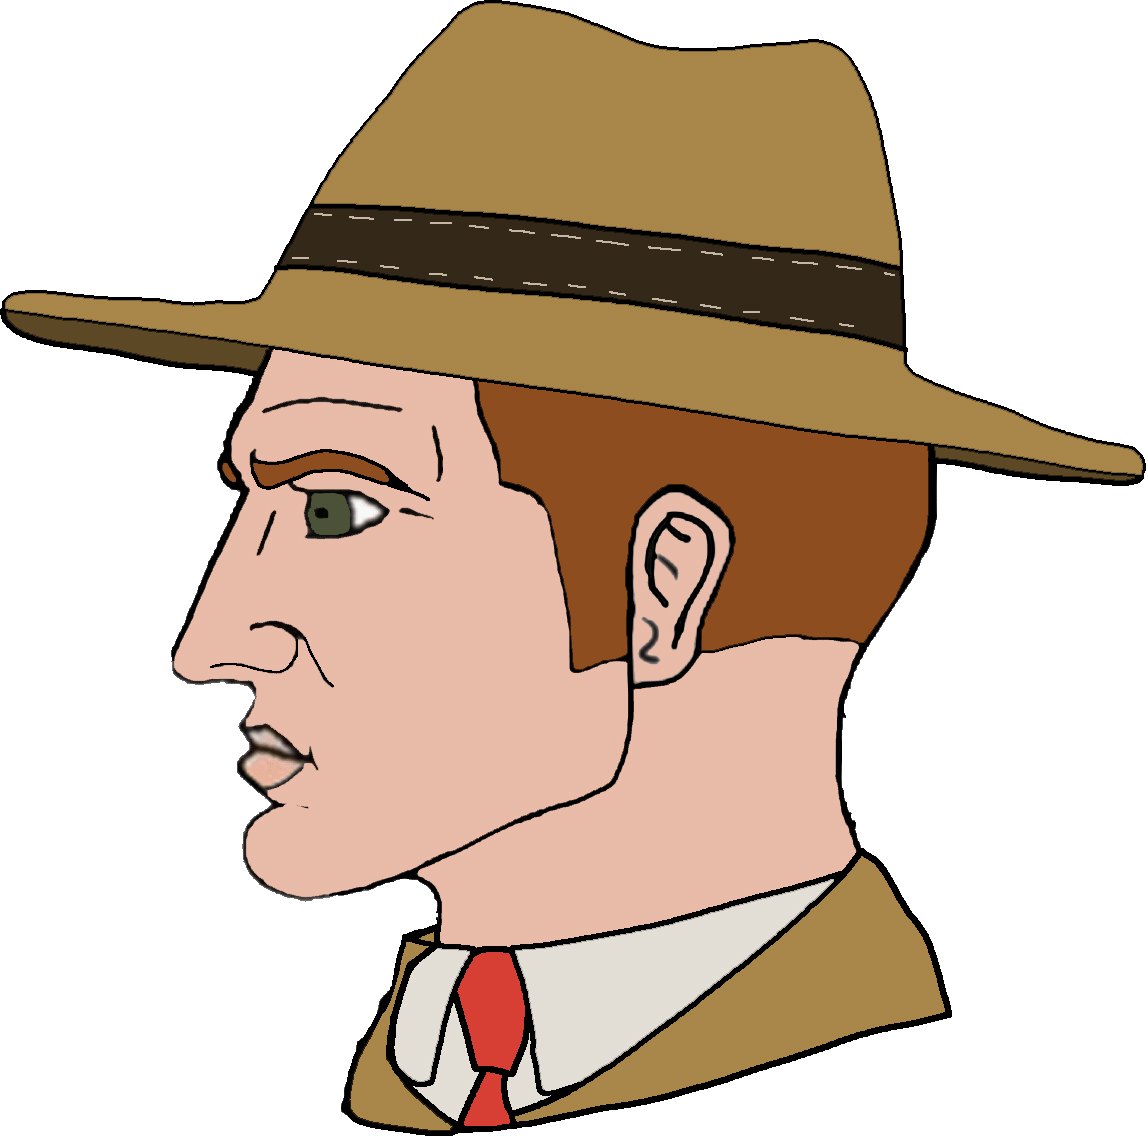
Label: 4_Yes_Chad